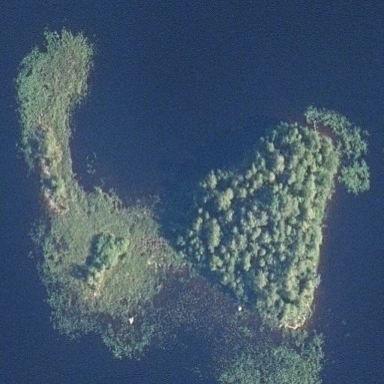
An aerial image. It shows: Islet surrounded by woodland.